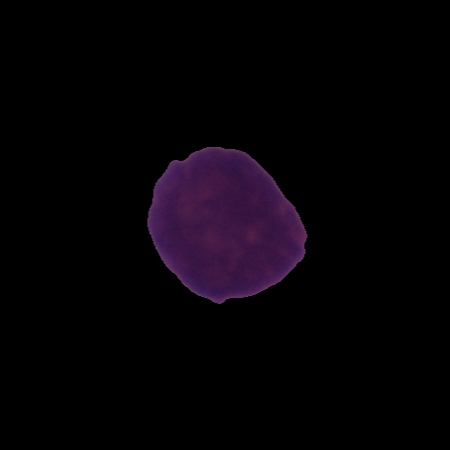
Label: healthy